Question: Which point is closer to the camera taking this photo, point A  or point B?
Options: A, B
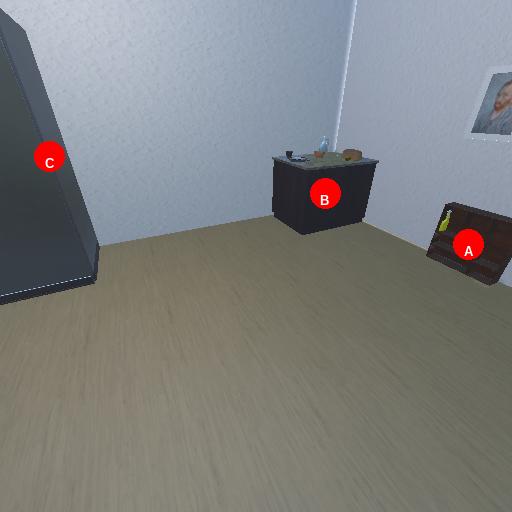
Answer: A